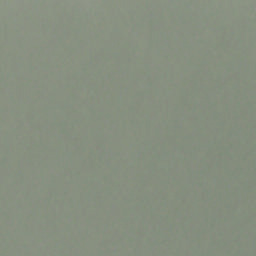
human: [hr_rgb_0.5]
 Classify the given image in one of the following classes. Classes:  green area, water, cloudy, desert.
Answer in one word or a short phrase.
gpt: cloudy